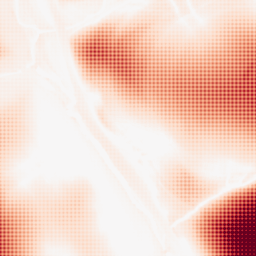
Category: morphological
Decomposition family: tophat
Decomposition parameters: size: 100
mode: white
Upsampling method: sinc_hamming
Upsampling parameters: scale: 8
kernel_size: 8
Upsampling scale: 8